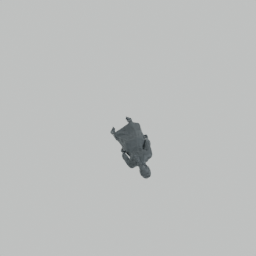
Label: people